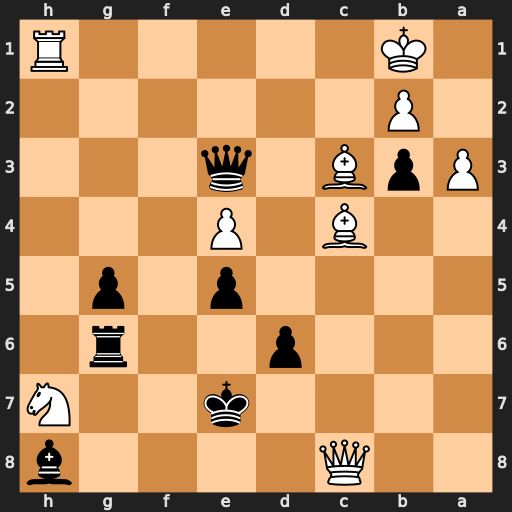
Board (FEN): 2Q4b/4k2N/3p2r1/4p1p1/2B1P3/PpB1q3/1P6/1K5R
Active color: b
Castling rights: -
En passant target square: -
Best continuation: Qxe4+ Bd3 Qxh1+ Be1 Qxe1+ Qc1 Qxc1+